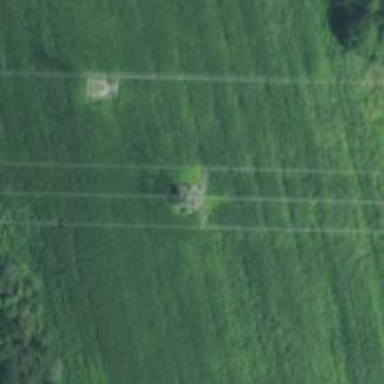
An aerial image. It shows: Lattice structure tower.